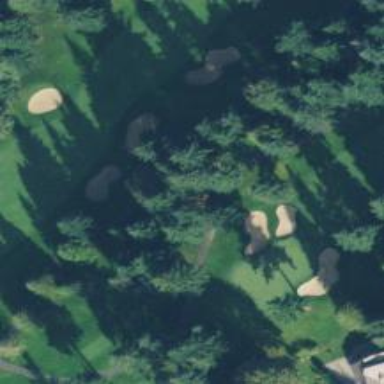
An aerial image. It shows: Well-maintained grade1 path designed for golf carts.